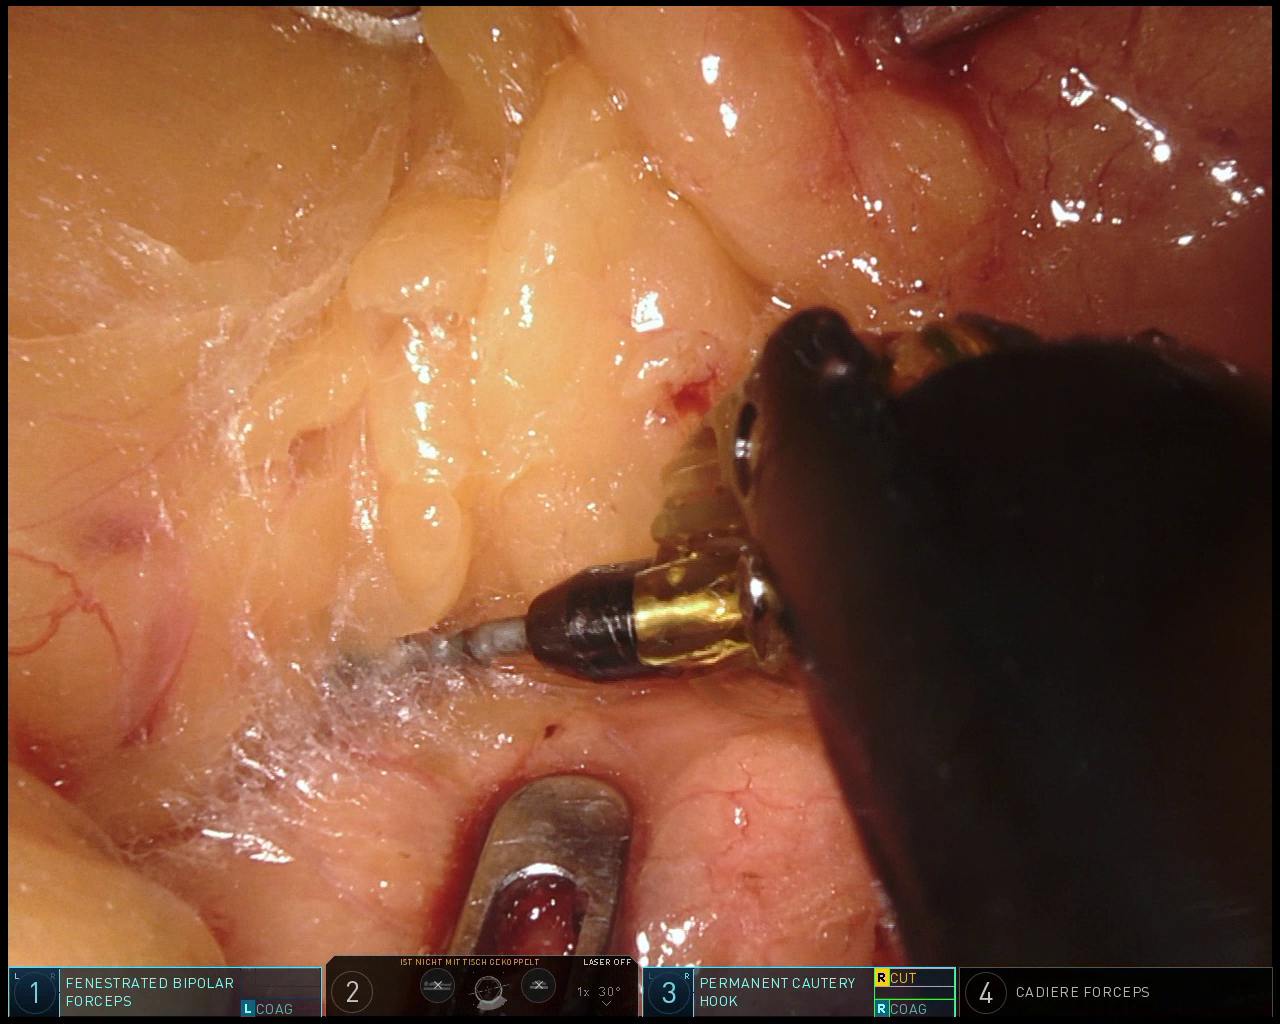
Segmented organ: pancreas
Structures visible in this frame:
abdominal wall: no
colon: no
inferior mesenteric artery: no
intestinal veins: no
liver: no
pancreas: yes
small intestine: no
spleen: no
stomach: no
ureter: no
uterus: no
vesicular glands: no